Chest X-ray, AP view. Patient: 19 years old, sex F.
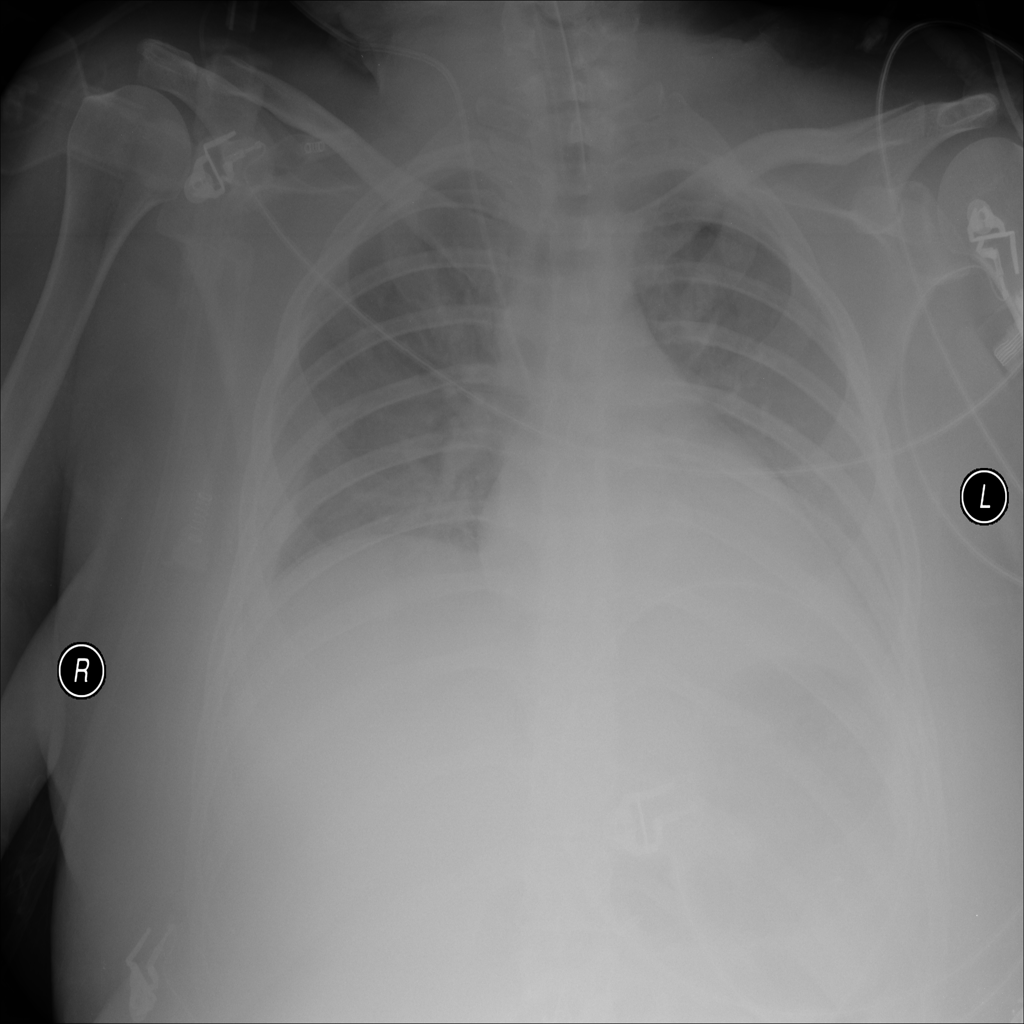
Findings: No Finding